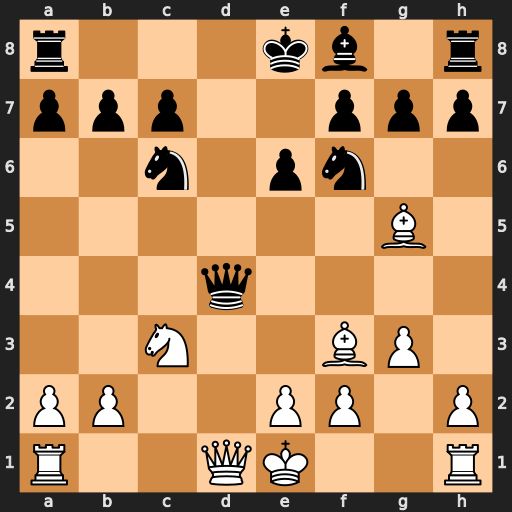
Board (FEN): r3kb1r/ppp2ppp/2n1pn2/6B1/3q4/2N2BP1/PP2PP1P/R2QK2R
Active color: w
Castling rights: KQkq
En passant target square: -
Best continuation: Bxc6+ bxc6 Qxd4